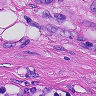
Metastatic tissue present: yes